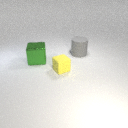
large gray rubber cylinder behind large green metal cube